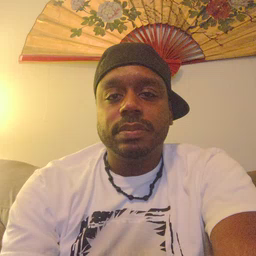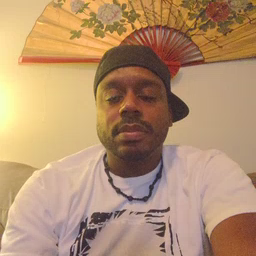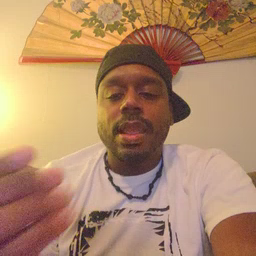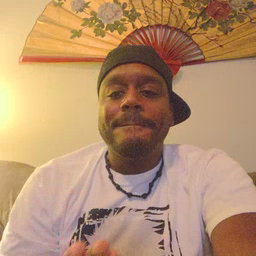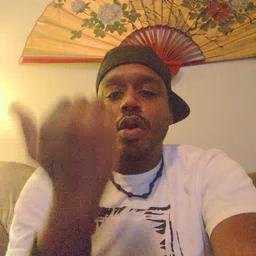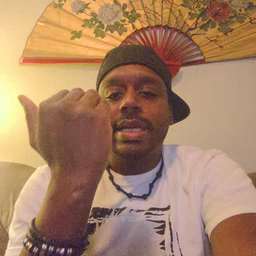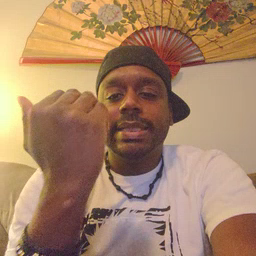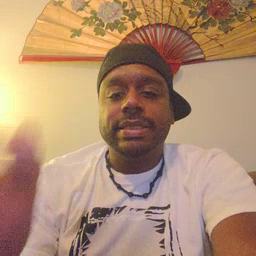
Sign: morning